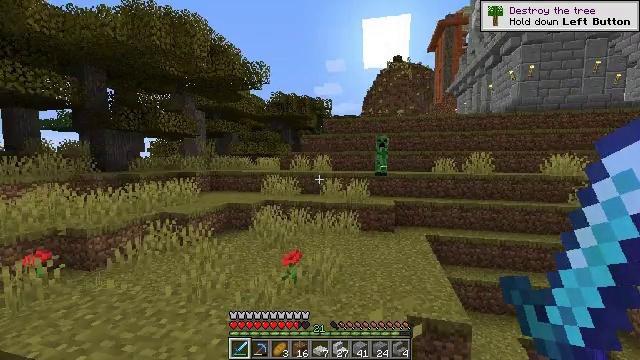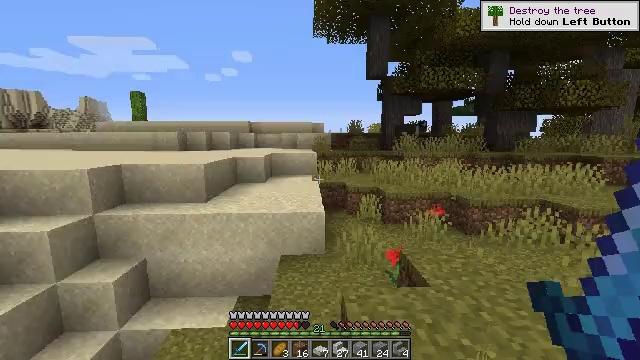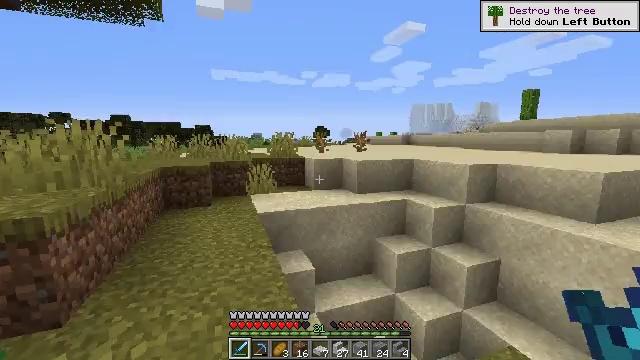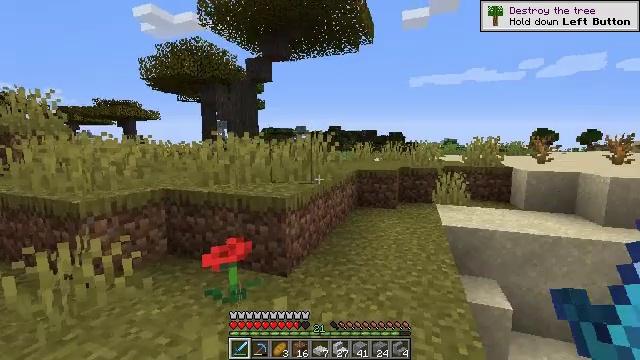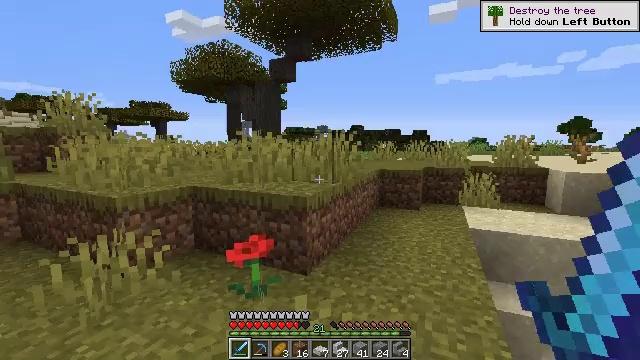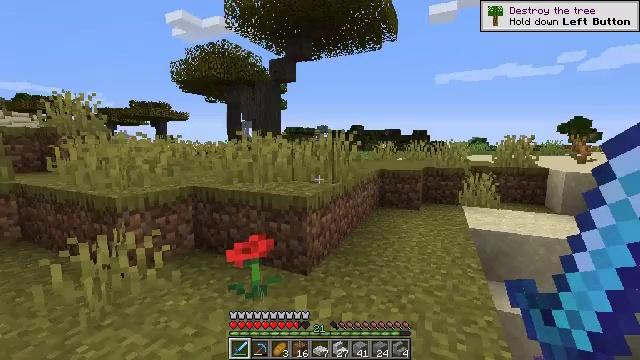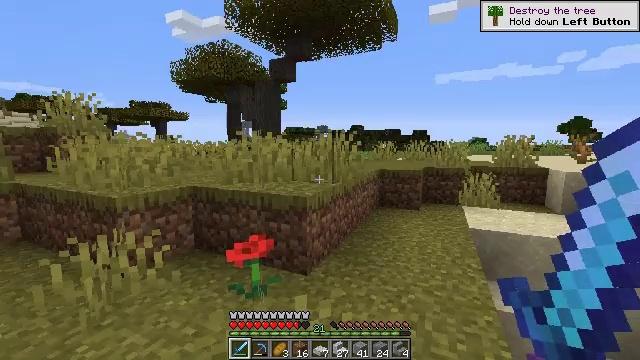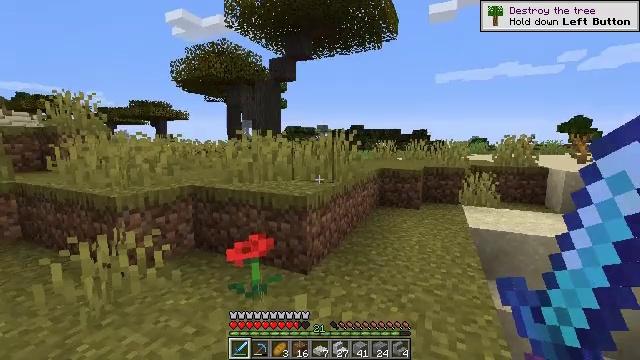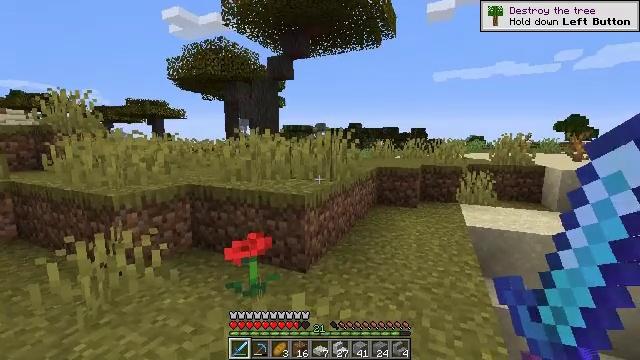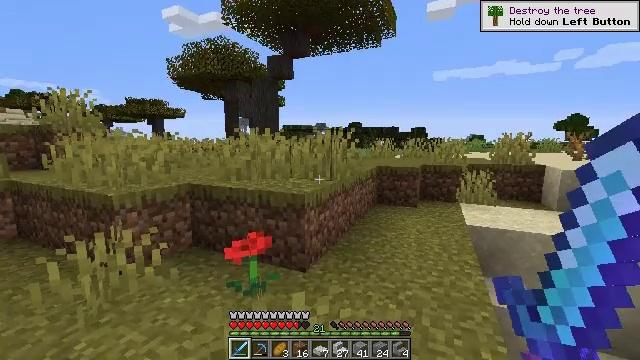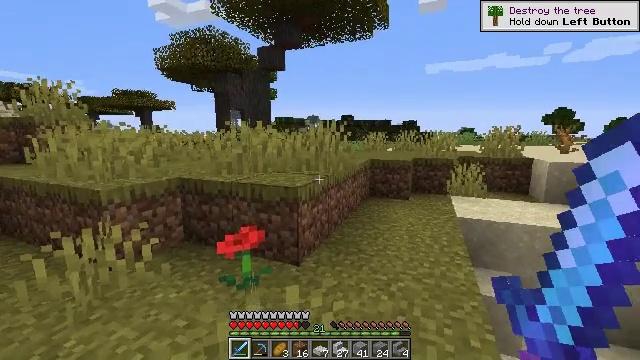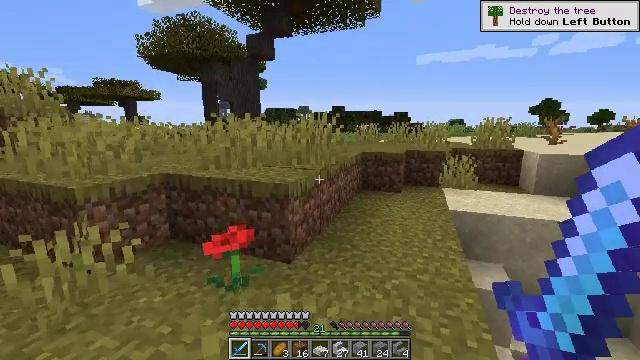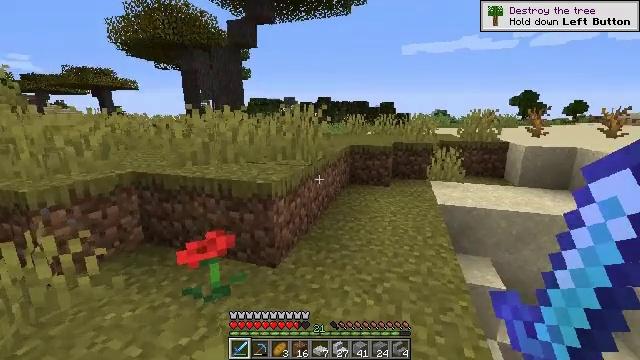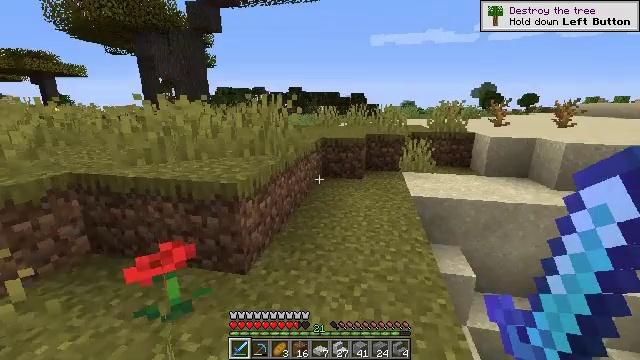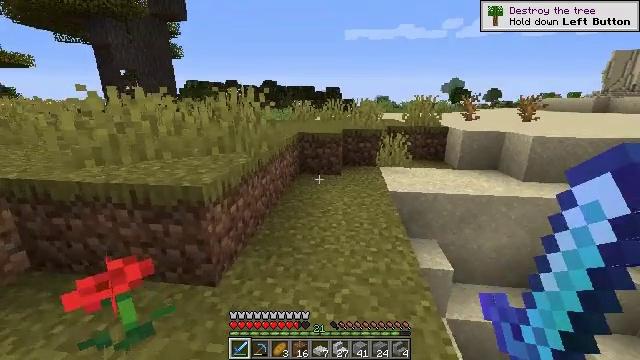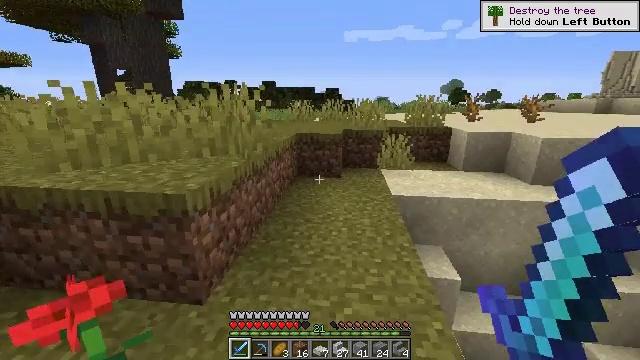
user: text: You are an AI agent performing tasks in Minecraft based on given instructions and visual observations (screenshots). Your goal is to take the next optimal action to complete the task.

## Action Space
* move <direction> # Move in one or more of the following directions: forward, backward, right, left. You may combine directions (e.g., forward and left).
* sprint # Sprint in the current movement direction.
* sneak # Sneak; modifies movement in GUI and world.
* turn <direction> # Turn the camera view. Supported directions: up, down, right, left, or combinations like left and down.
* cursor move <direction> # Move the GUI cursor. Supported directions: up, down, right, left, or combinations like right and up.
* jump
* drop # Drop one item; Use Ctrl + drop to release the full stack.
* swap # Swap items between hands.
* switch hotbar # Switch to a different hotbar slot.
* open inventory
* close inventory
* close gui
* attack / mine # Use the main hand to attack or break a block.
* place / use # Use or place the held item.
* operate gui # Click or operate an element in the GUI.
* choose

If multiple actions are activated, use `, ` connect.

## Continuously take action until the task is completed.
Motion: motion action
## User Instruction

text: Gather a dead bush.
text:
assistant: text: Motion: turn left and down
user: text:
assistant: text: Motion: turn left
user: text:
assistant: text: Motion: turn left and up
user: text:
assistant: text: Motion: turn left
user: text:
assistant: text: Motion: no_op
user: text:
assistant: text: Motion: no_op
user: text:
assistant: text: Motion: no_op
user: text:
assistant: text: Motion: no_op
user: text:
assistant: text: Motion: no_op
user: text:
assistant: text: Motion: move forward, turn right and down
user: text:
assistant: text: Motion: move forward, turn right and down
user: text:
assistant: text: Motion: move forward, turn right and down
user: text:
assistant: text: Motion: move forward, turn right and down
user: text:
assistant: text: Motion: move forward, turn right and down
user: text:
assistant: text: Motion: move forward
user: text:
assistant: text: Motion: move forward
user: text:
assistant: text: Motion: move forward
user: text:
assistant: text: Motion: move forward
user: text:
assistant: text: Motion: move forward
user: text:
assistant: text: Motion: move forward, turn right and down
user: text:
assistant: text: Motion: move forward, turn right and down
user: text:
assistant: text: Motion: move forward
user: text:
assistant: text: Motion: move forward
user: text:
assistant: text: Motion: move forward
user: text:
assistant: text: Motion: move forward
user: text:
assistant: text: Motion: move forward
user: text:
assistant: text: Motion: move forward
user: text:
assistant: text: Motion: move forward
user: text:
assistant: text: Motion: move forward
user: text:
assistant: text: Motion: move forward